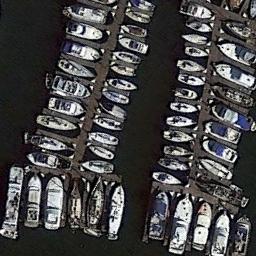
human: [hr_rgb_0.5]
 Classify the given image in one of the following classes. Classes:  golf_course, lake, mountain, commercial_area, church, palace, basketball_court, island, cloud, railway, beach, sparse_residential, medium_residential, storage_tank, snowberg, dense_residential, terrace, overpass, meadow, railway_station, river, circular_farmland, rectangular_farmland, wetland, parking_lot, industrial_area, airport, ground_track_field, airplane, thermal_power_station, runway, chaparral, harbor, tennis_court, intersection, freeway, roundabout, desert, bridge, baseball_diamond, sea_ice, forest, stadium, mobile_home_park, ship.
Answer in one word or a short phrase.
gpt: harbor